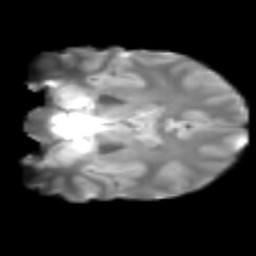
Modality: T2w
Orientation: coronal
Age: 20
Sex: female
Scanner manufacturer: siemens
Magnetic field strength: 3 T
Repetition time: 2.3 s
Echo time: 0.085 s